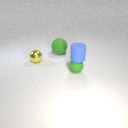
small blue rubber cylinder above small green rubber sphere